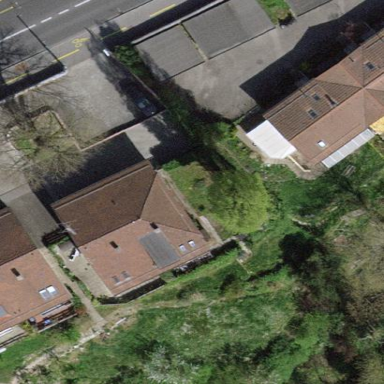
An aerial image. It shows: Garden surrounded by fence.